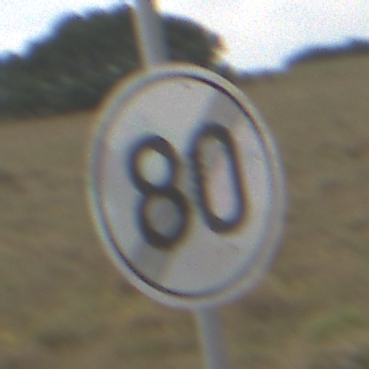
Verkehrszeichen: EndeGeschwindigkeit80
Umgebung: Outdoor, Nature
Tageszeit: Midday
Wetter: PartlyCloudy
Licht: Natural
Jahreszeit: NotSpecified
Kontrast: MediumContrast